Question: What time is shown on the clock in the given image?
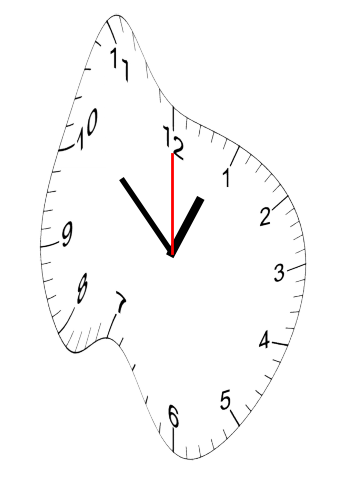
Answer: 12:52:00